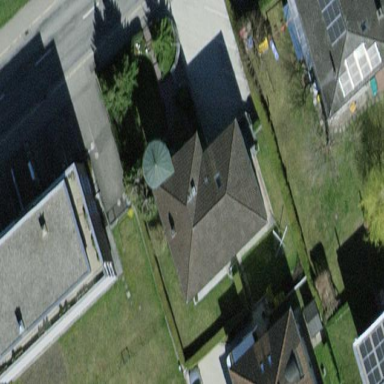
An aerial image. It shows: Detached building.